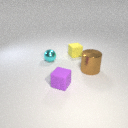
small cyan metal sphere to the left of small purple rubber cube